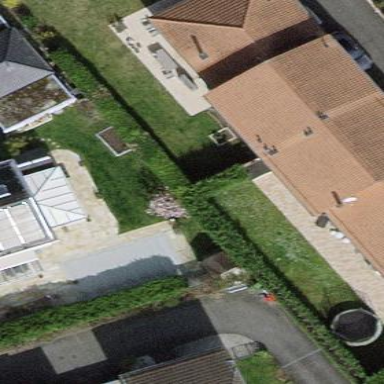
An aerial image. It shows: Garden enclosed by fence.